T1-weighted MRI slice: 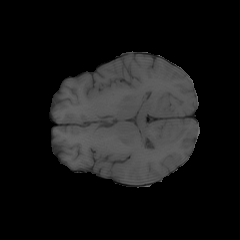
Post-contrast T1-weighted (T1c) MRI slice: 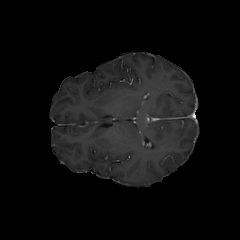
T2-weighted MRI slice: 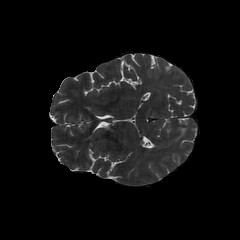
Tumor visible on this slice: yes